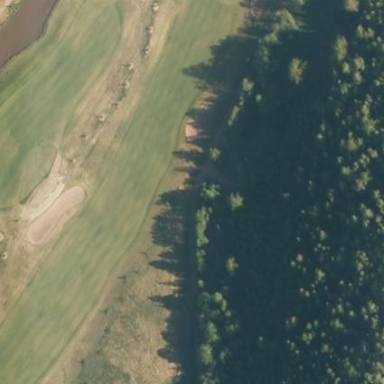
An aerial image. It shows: Area of rough grass used for golf.